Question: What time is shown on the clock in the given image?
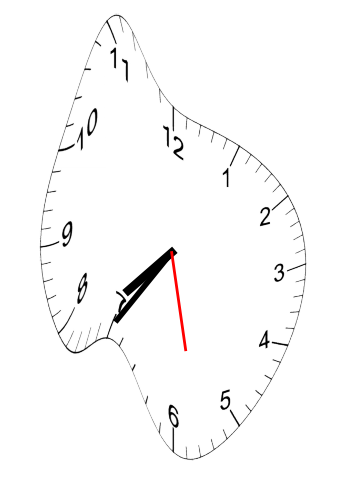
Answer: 07:35:28